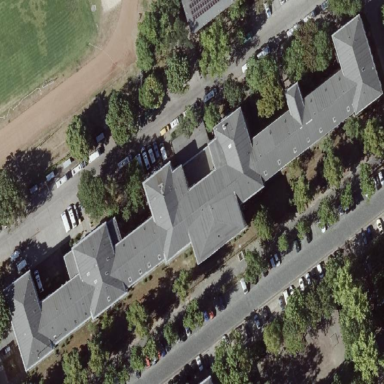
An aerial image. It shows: Residential building with hipped roof.